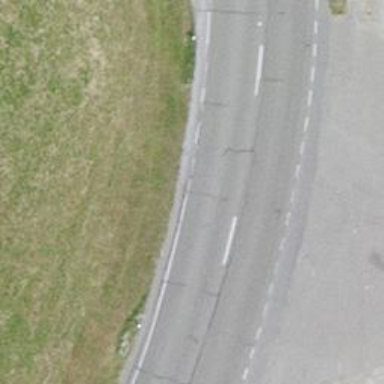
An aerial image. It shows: Secondary road with asphalt surface.